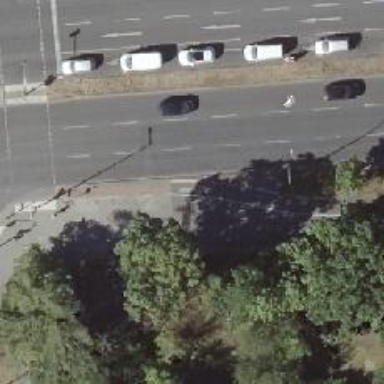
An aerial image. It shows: Asphalt path suitable for both cyclists and pedestrians.